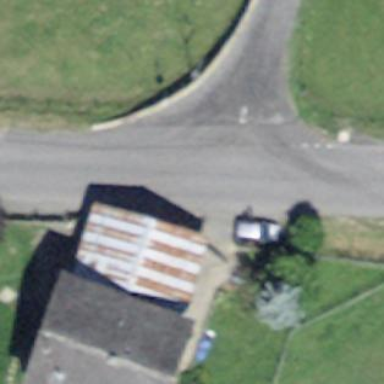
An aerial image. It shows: Detached building.